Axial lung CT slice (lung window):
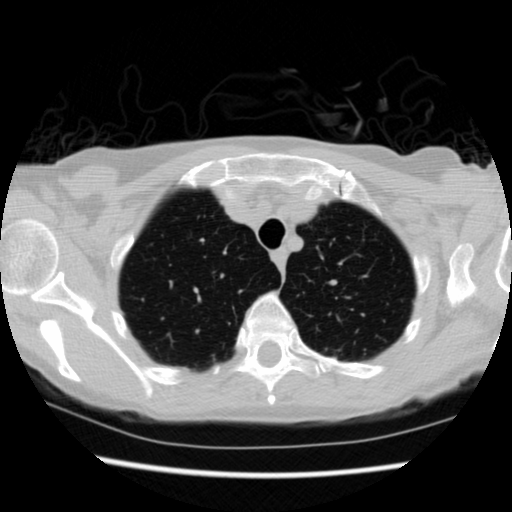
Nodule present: no